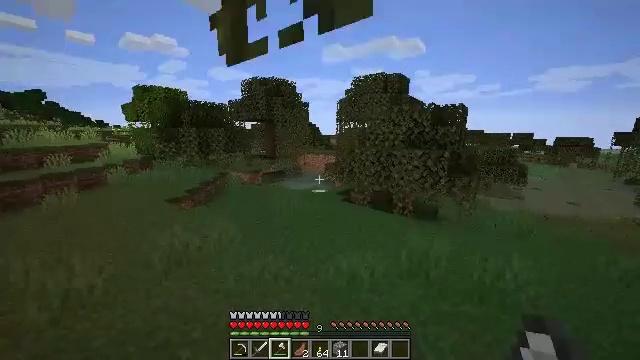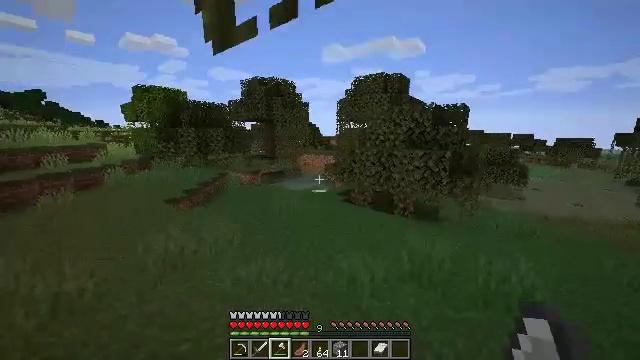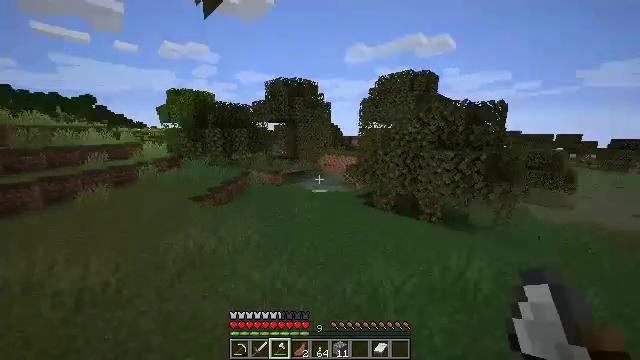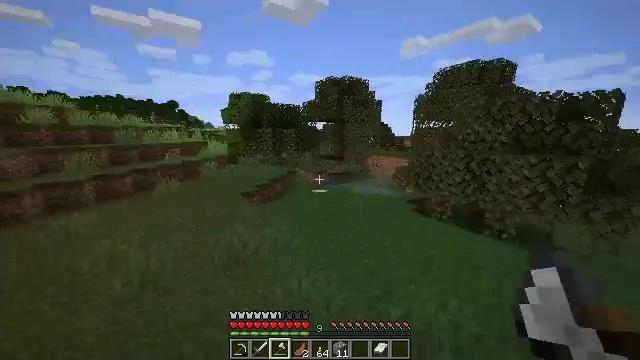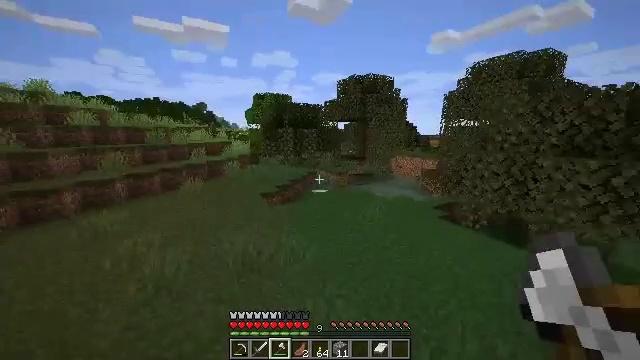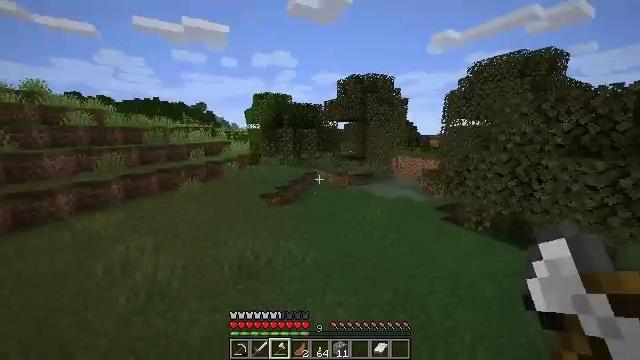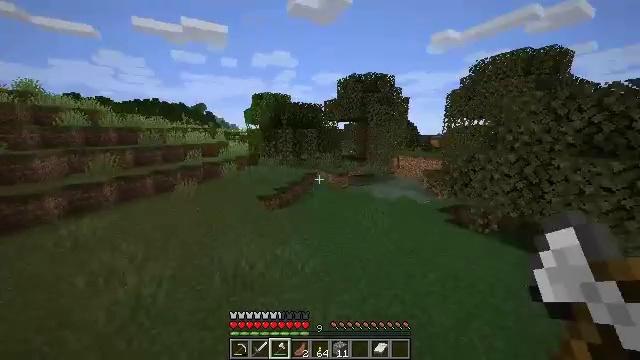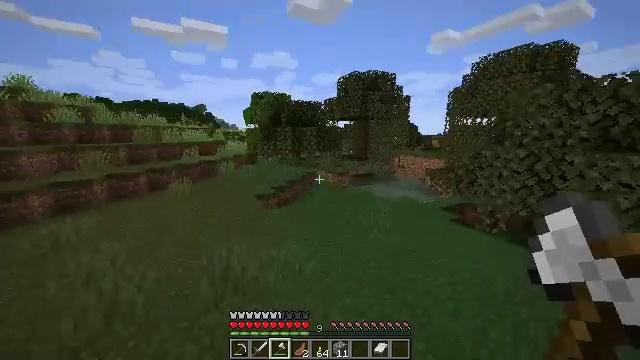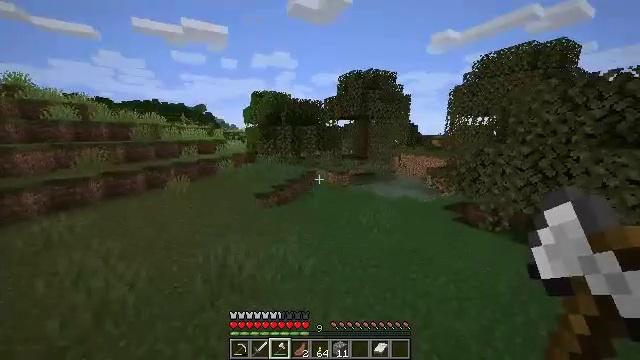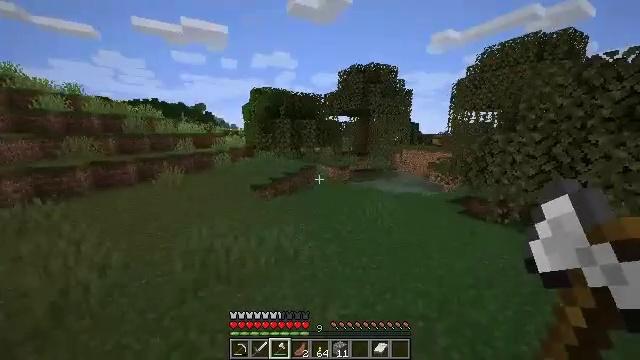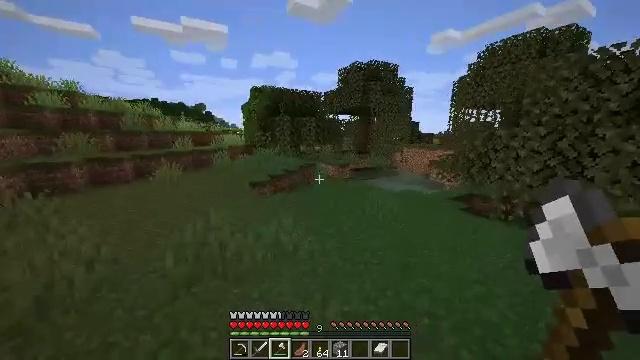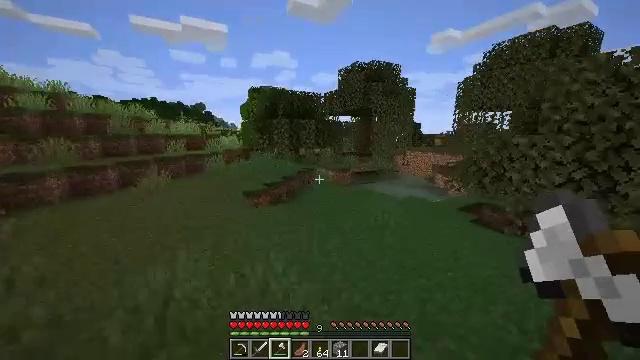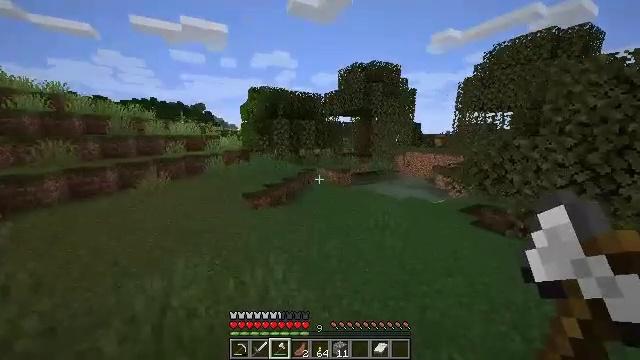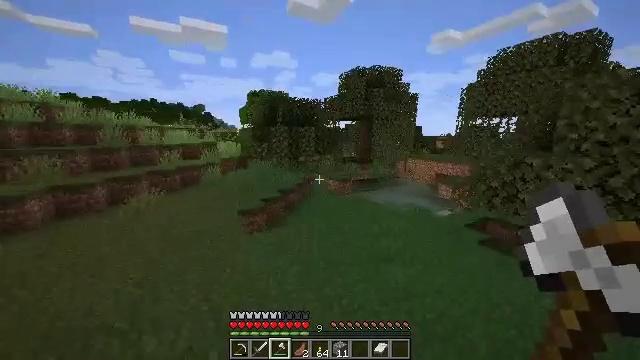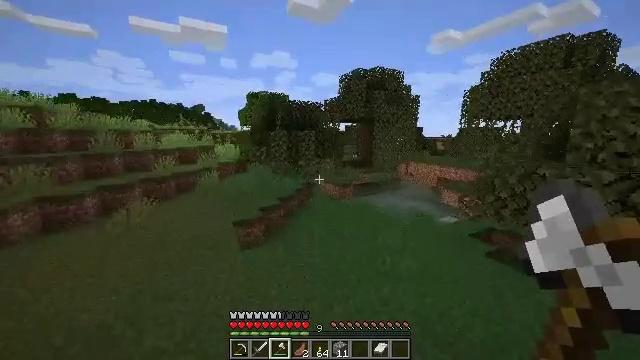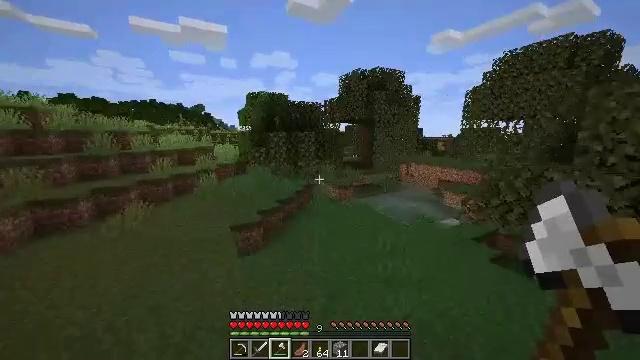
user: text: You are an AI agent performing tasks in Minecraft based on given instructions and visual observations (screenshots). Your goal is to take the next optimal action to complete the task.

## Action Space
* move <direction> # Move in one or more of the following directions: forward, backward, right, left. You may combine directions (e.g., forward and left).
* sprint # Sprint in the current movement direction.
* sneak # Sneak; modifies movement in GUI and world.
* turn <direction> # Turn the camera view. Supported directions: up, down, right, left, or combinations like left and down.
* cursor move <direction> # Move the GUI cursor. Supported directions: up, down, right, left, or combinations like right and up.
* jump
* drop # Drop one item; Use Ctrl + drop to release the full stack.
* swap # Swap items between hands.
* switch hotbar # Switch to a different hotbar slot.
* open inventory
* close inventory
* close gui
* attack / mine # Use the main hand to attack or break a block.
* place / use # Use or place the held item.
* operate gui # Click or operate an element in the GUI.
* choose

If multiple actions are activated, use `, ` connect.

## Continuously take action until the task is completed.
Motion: motion action
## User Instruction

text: Gather vines from trees or structures.
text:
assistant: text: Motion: move forward
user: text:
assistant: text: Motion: move forward, turn left
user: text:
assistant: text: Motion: move forward, turn left
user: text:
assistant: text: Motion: move forward, turn left
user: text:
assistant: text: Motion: move forward
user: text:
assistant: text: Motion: move forward, sprint
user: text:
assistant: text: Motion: move forward, sprint
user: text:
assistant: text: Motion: move forward, sprint
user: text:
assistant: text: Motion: move forward, sprint
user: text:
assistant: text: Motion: move forward, jump
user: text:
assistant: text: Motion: move forward, jump
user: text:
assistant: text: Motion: move forward, jump
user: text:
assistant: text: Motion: move forward, jump
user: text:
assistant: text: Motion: move forward, jump
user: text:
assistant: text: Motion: move forward, jump
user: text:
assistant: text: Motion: move forward, jump
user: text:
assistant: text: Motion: move forward, jump
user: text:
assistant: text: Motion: move forward, jump
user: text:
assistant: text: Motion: move forward, jump
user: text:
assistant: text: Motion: move forward, jump
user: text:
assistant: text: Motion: move forward, jump
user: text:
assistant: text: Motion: move forward, jump
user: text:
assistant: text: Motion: move forward, jump
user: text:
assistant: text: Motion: move forward, jump
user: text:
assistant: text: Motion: move forward, jump
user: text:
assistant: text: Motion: move forward, jump
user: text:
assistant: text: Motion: move forward, jump
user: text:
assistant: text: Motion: move forward, jump
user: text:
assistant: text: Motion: move forward, jump
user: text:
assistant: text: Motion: move forward, jump